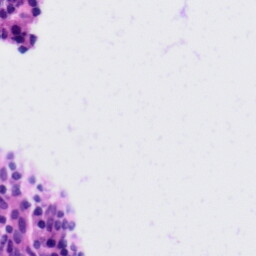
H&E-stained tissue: Tonsil